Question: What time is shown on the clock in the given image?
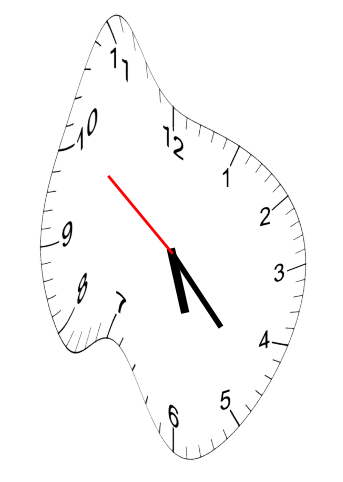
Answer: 05:22:51